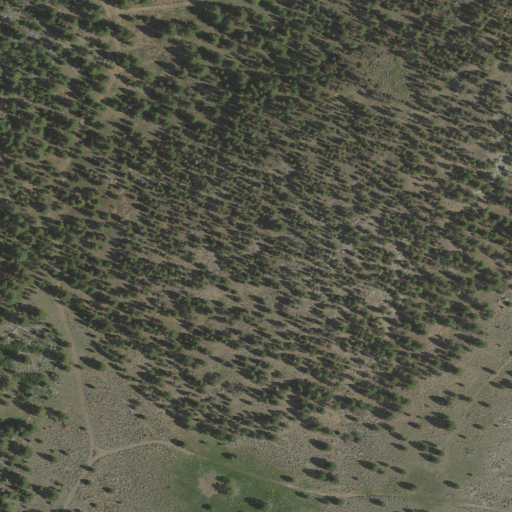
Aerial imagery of mountain in Utah named Haycock Mountain containing evergreen forest, shrub, open development, low intensity development, and mixed forest